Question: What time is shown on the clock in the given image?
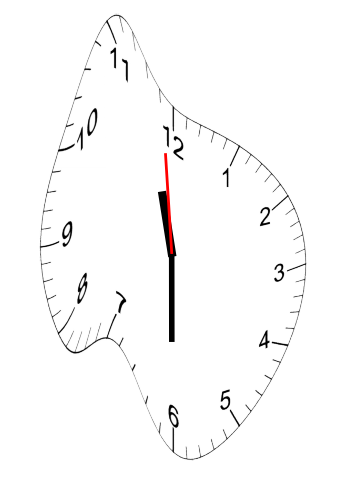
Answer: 11:29:59